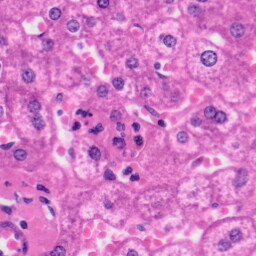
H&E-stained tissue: Liver